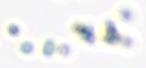
Label: Phaeocystis